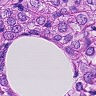
Metastatic tissue present: yes